Field crop: maize
Growth stage: 2
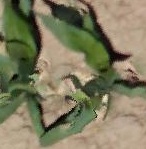
Species: maize